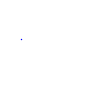
Particle: proton